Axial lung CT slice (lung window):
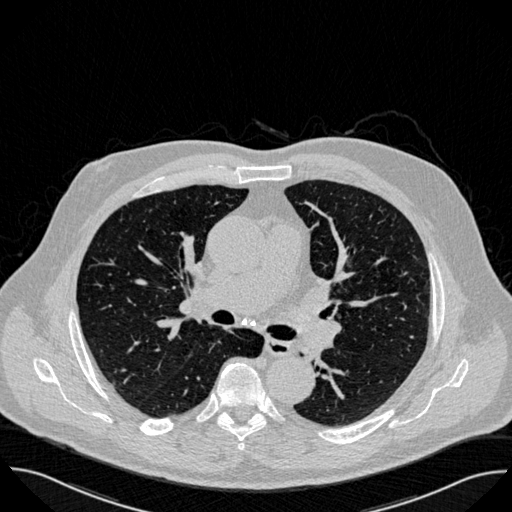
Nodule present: no